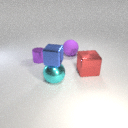
large purple rubber sphere behind small purple metal cylinder